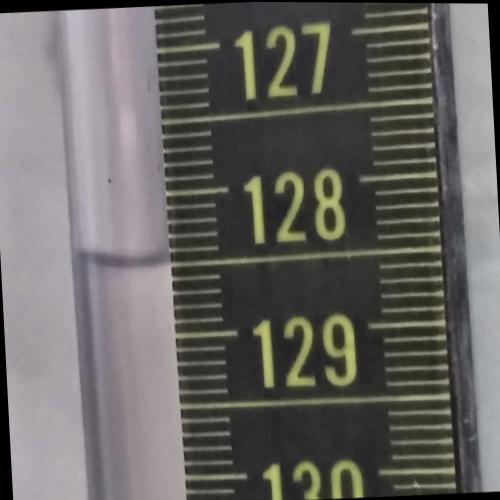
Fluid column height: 128.5 cm